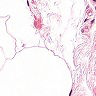
Metastatic tissue present: no